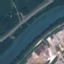
Label: River